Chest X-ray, PA view. Patient: 51 years old, sex F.
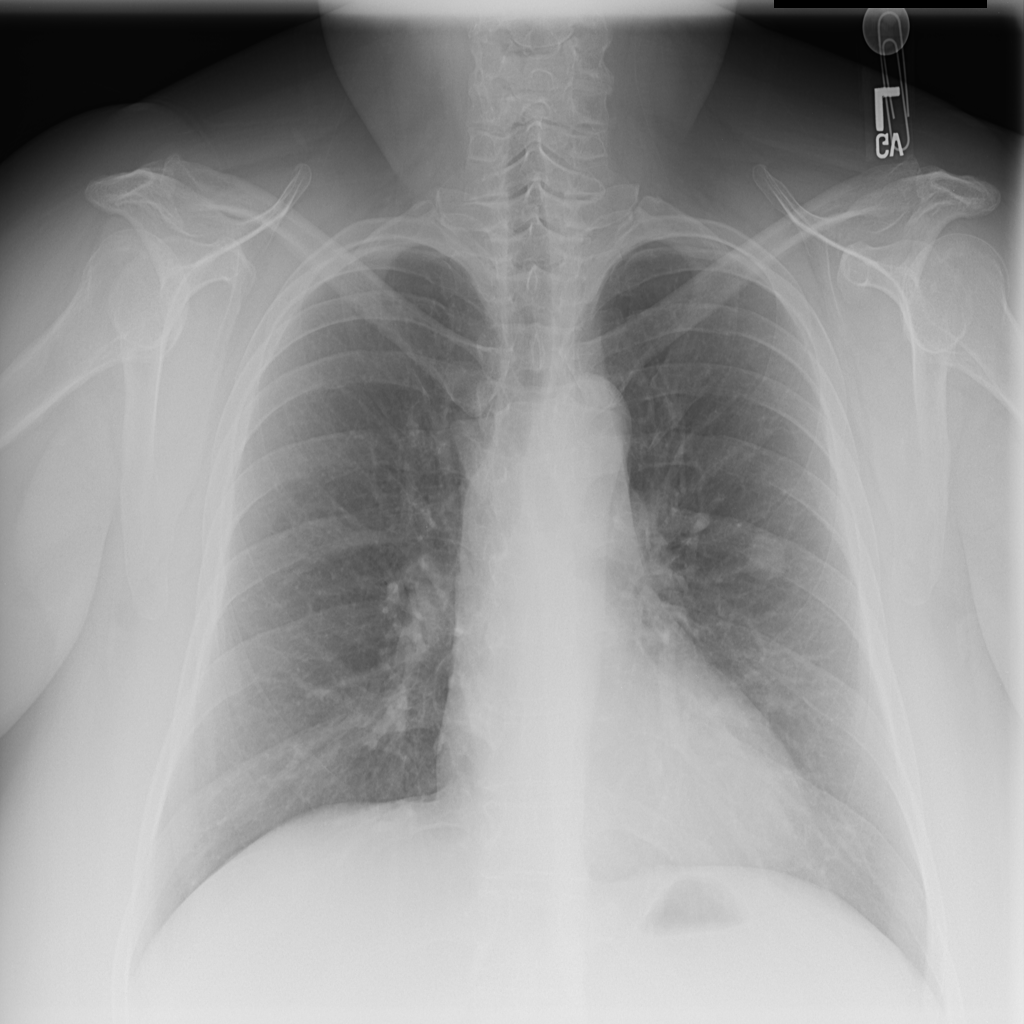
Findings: Nodule